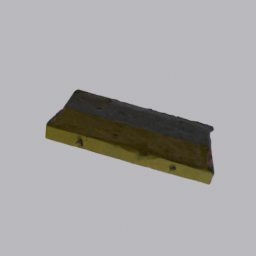
Label: architecture